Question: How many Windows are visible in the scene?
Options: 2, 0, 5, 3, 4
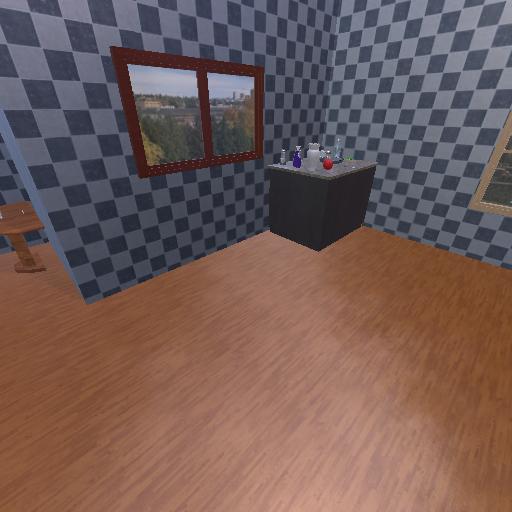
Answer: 2